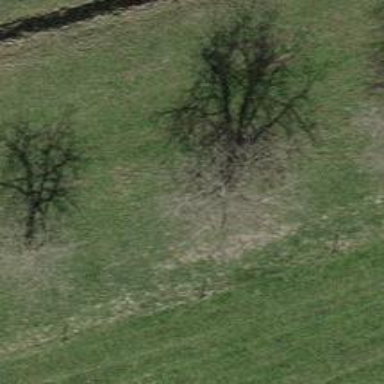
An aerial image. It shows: Beautiful tree in nature.